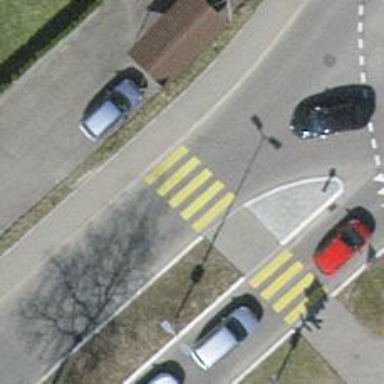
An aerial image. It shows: Zebra crossing with crossing island.